Aerial crown-view tile of a tropical tree (Barro Colorado Island, Panama), acquired 20240611:
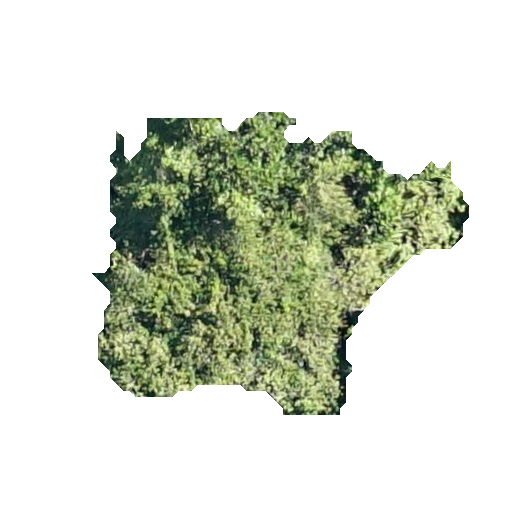
Species: Luehea seemannii
GBIF accepted scientific name: Luehea seemannii
Crown area: 119.701 m²